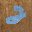
Label: 2